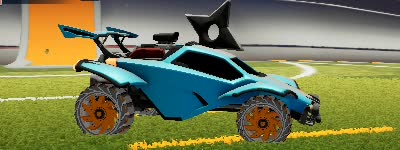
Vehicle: octane